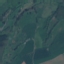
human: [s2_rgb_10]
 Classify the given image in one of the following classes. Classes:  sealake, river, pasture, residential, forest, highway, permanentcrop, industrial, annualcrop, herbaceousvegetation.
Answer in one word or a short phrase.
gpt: Pasture